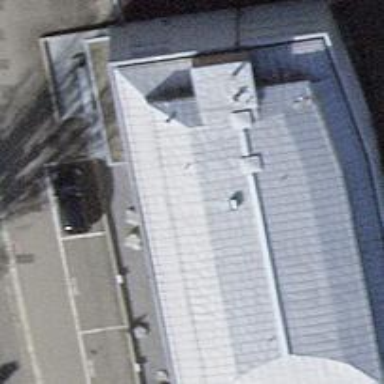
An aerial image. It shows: Building part with flat roof.